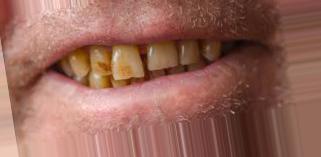
Condition: Tooth Discoloration